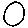
Label: circle